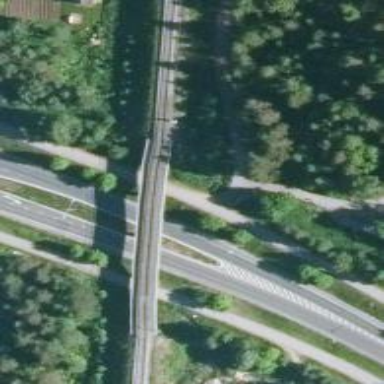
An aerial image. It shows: Bridge over railway with continuous electrified contact line.